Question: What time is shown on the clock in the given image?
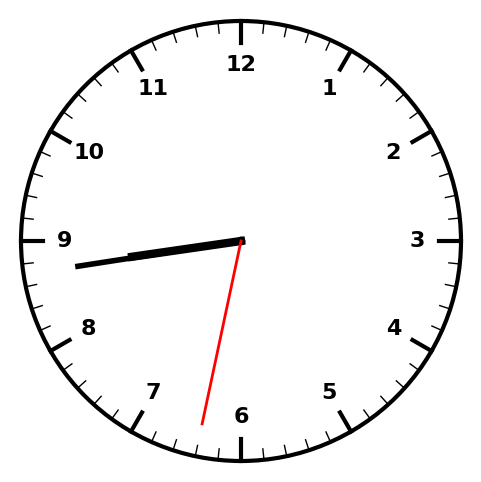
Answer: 08:43:32